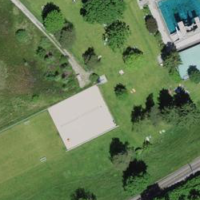
EUNIS habitat code: 53
Species observed at this site:
Rorippa palustris